Question: Inside my cellForRowAtIndexPath method, I would like to dynamically create some buttons and place them next to each other in the cells. The problem I'm running into is that the sizeToFit method always puts the x coordinate at the 0 position. Is there a way to offset the position to put it next to the previous button?
Instead of this:
'''
- (UITableViewCell *)tableView:(UITableView *)tableView cellForRowAtIndexPath:(NSIndexPath *)indexPath {
UITableViewCell *cell = [self.tableView dequeueReusableCellWithIdentifier:@"cell"];
if (cell == nil) {
cell = [[[UITableViewCell alloc] initWithStyle:UITableViewCellStyleDefault
reuseIdentifier:@"cell"] autorelease];
cell.accessoryType = UITableViewCellAccessoryNone;
if ([indexPath section] == 0) {
UIButton *buttonClean = [UIButton buttonWithType:UIButtonTypeRoundedRect];
[buttonClean addTarget:self
action:@selector(aMethod:)
forControlEvents:UIControlEventTouchDown];
[buttonClean setTitle:@"Clean Cup" forState:UIControlStateNormal];
[buttonClean sizeToFit];
[cell addSubview:buttonClean];
UIButton *buttonAroma = [UIButton buttonWithType:UIButtonTypeRoundedRect];
[buttonAroma addTarget:self
action:@selector(aMethod:)
forControlEvents:UIControlEventTouchDown];
[buttonAroma setTitle:@"Aroma" forState:UIControlStateNormal];
[buttonAroma sizeToFit];
[cell addSubview:buttonAroma];
'''
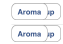
Answer: You should position UIViews by setting their property.
This is an option:
'''
[buttonAroma setFrame:CGRectMake(buttonClean.frame.size.width,0,buttonAroma.frame.size.width,buttonAroma.frame.size.height)];
'''
you should also add your views to the cell's , instead of adding them to the cell directly:
'''
[cell.contentView addSubview:buttonAroma];
'''
See UIView's property here:
<URL>
See UITableViewCell's property here:
<URL>
.. where it says:
> If you want to customize cells by
simply adding additional views, you
should add them to the content view so
they will be positioned appropriately
as the cell transitions into and out
of editing mode.